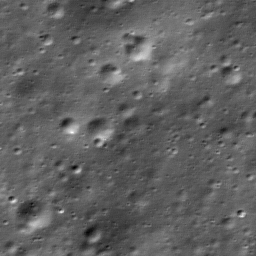
Host type: background_regolith
Lunar coordinates: latitude nan, longitude nan